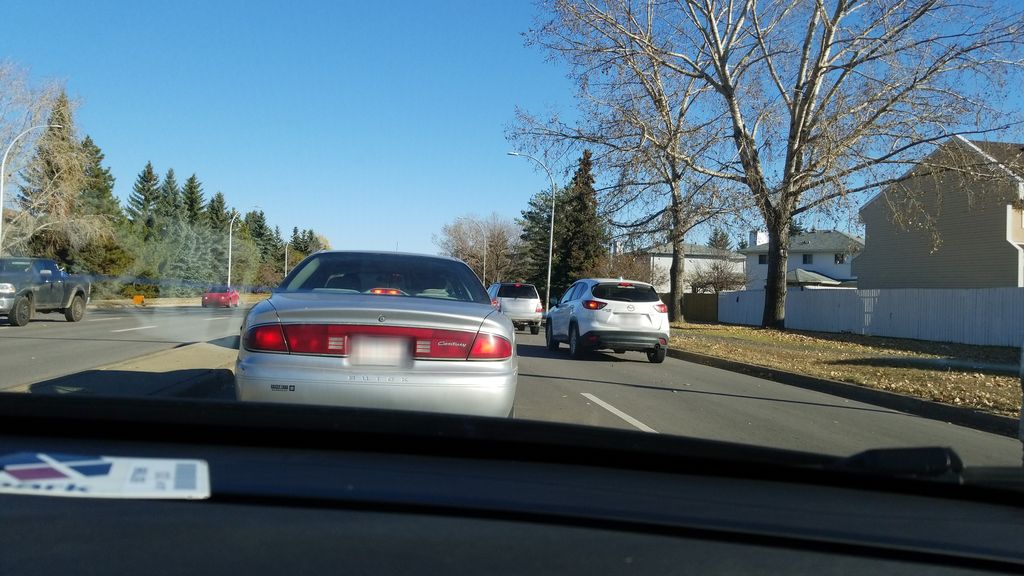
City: edmonton